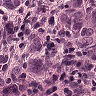
Metastatic tissue present: yes